Question: Initially, I wanted to install the updated MinGW packages using the MinGW-get GUI, but it crashes when I choose "Mark All Upgrades" from the 'Installation' drop-down menu (whether I update the catalogue or not).
Now, I want to figure out why 'guimain.exe' is crashing.

How can I diagnose and debug this persistent problem? I am vaguely familiar with GDB, but I've never used it. I am not committed to using the Visual Studio debugger.
I assume I need to use some ancillary binaries or debug libraries in the latest MinGW installer branch here: <URL>
Can anyone please guide me? Any assistance or suggested reading is appreciated.
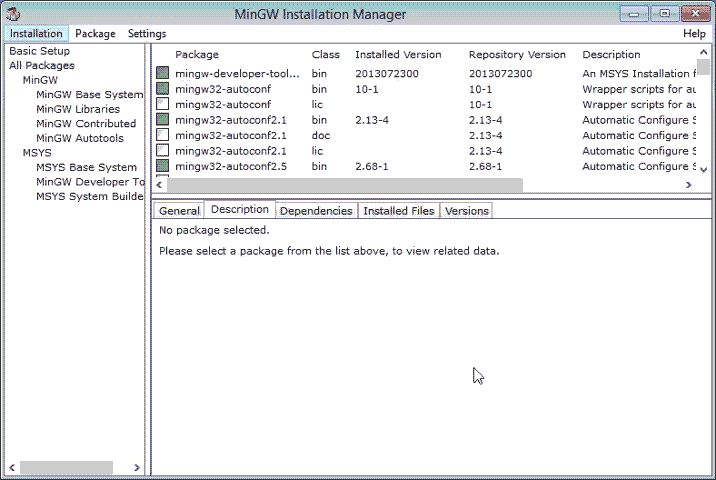
Answer: I happen to have the same issue. The GDB way to debug this:
'gdb mingw-get.exe'
'r upgrade' (run with argument upgrade)
GDB will automatically stop at a SIGSEGV (Segmentation fault) signal, that's what happens for me.
'bt' (get a backtrace)
For me this resulted in a huge backtrace, filled with calls to:
'#5013 0x6f9cdda4 in mingw-get-0!_ZN14pkgXmlDocument19ResolveDependenciesEP10pkgXmlNodeP13pkgActionItem () from c:\MinGW\libexec\mingw-get\mingw-get-0.dll'
It looks like a recursion problem that quickly filled up the call stack.
Note that function name is mangled, and we don't know the line number. This is the best you can do without debugging symbols. If you have the debugging symbols, GDBs output becomes more useful. For most Linux-style packages, you can get the debugging symbols in a -dbg package named similiarly to the stripped binary package. However I don't see a debug package for mingw32-mingw-get in the listing.